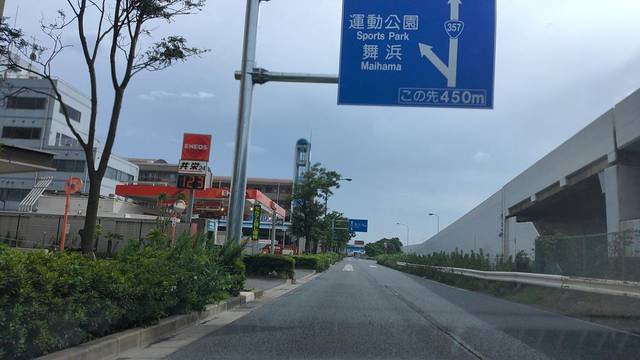
Region: Japan
Coordinates: 35.644, 139.897